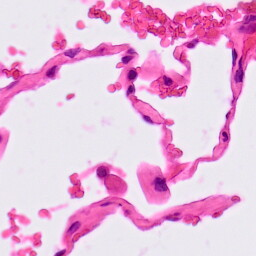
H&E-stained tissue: Lung